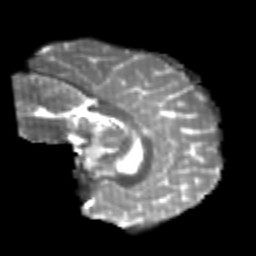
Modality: T2w
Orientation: sagittal
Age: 22
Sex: female
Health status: healthy
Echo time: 0.074 s